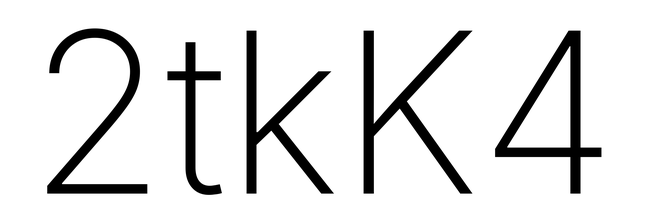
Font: Inter_ExtraLight